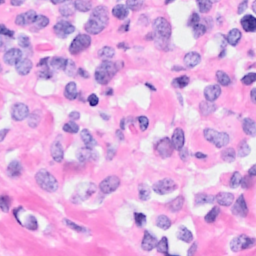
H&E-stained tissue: Breast